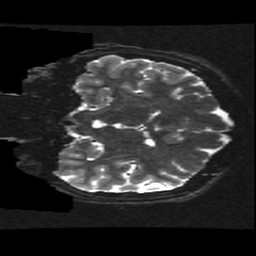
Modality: T2w
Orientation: coronal
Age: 17
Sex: male
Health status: ill
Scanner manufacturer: ge
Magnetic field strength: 3 T
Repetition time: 7.5 s
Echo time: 0.1015 s